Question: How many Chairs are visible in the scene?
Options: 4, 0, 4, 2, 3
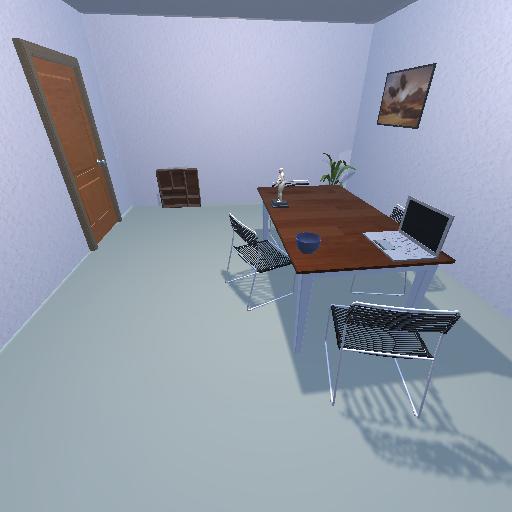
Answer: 4